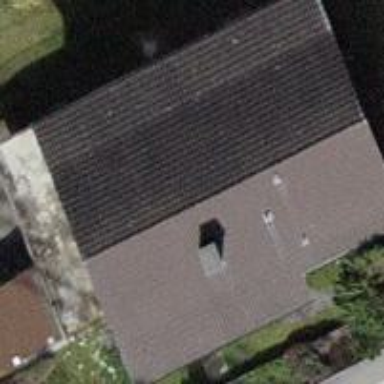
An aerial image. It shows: Detached building.